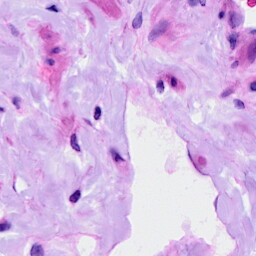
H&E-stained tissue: Ovarian